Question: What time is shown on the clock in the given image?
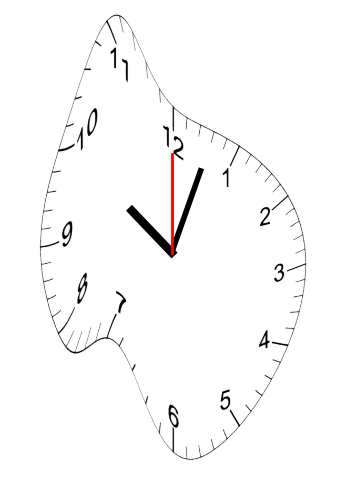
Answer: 10:03:00